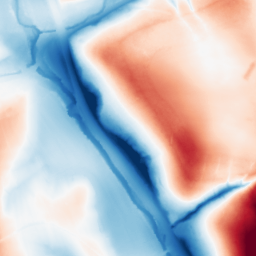
Category: classical
Decomposition family: gaussian_anisotropic
Decomposition parameters: sigma_x: 50
sigma_y: 10
Upsampling method: bilinear
Upsampling parameters: scale: 8
Upsampling scale: 8